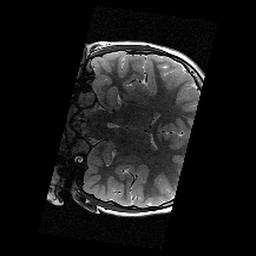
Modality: T2w
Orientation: coronal
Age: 9
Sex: female
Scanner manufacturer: siemens
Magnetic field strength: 3 T
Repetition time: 9.23 s
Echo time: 0.067 s